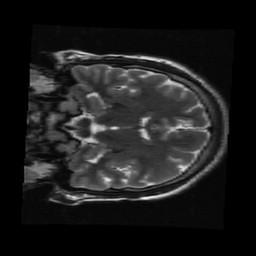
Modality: T2w
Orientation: coronal
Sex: male
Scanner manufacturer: ge
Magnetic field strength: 3 T
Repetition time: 5 s
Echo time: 0.101 s